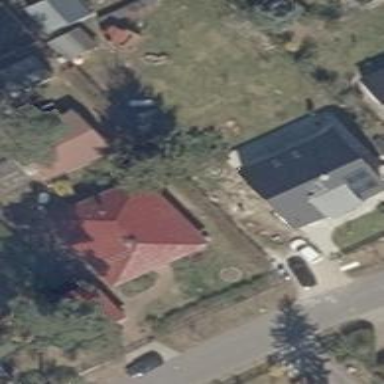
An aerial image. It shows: House with hipped roof.